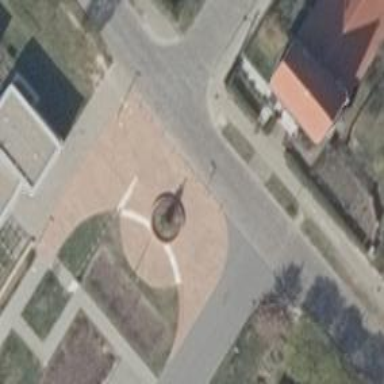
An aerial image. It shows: Historic memorial.